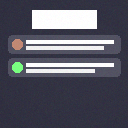
Screen state: on